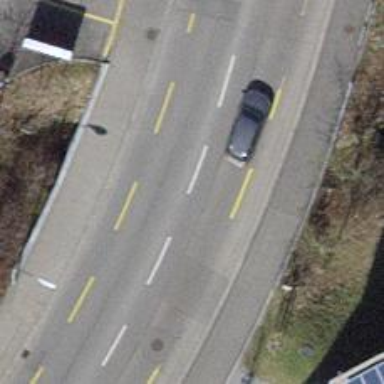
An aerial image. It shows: Secondary road with asphalt surface and designated cycle lane.